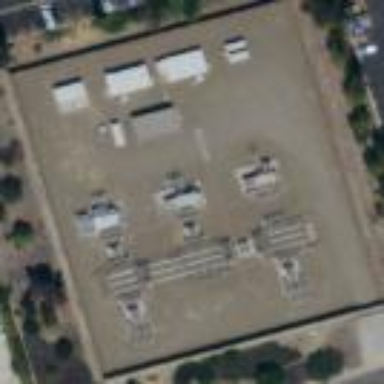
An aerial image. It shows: Outdoor distribution level power substation.